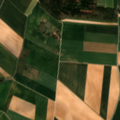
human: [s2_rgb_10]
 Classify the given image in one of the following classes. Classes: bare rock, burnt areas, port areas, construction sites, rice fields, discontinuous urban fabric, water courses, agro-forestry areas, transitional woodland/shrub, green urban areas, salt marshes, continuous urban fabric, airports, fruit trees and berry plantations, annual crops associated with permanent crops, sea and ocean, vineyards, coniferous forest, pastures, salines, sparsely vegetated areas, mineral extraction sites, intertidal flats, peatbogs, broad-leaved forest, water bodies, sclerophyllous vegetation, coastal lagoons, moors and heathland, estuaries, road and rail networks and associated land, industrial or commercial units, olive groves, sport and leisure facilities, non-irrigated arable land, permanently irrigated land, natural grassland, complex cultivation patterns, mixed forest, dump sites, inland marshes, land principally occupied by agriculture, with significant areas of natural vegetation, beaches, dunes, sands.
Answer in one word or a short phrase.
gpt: non-irrigated arable land, land principally occupied by agriculture, with significant areas of natural vegetation, coniferous forest